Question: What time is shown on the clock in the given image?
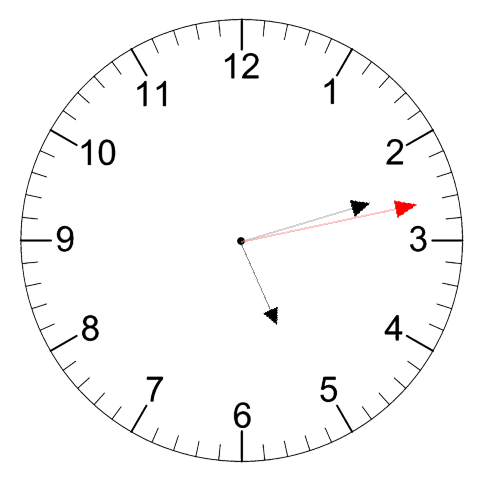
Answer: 05:12:13